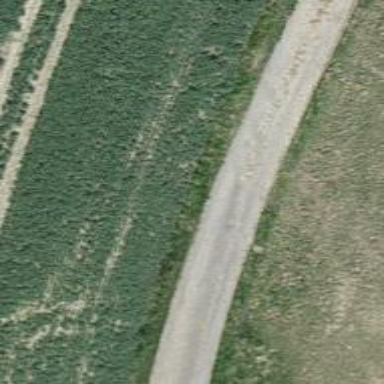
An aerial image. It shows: Well-maintained track road of grade 1.